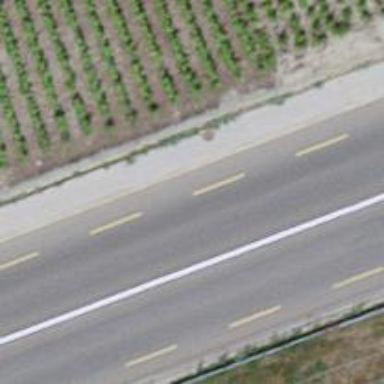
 featuring lanes for cyclists on both sides."